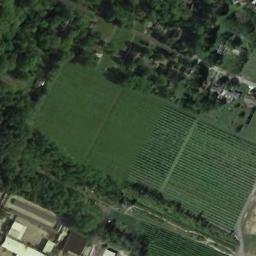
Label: meadow